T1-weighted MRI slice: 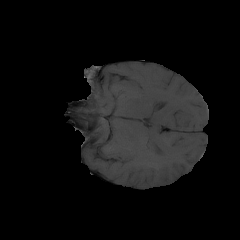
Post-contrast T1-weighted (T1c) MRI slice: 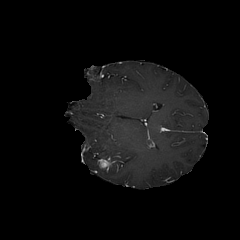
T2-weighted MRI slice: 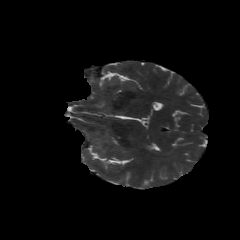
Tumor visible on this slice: yes